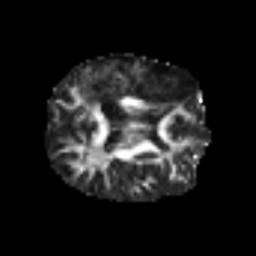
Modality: FA
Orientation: axial
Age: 49
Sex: male
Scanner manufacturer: siemens
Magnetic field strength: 3 T
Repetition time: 6.1 s
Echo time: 0.101 s